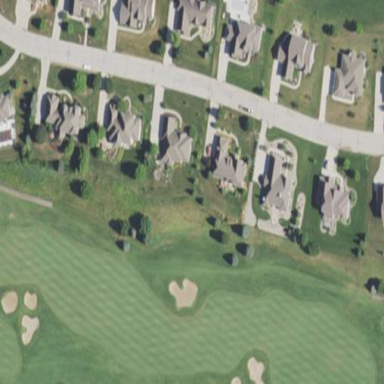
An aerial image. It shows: Golf rough area.